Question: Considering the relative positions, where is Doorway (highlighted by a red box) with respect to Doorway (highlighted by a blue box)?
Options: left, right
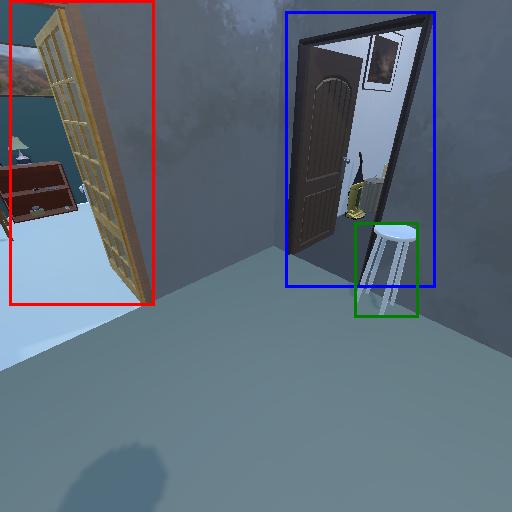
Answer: left